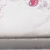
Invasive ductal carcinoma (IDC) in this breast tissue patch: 0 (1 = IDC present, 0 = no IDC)